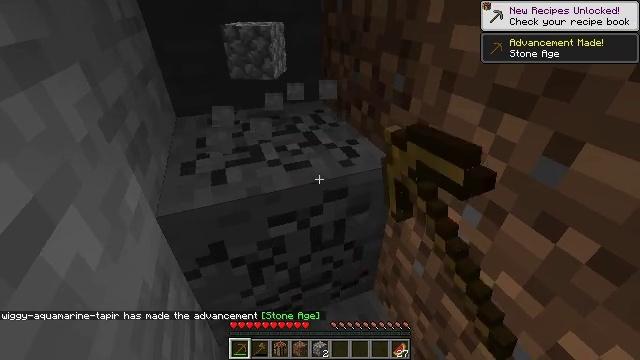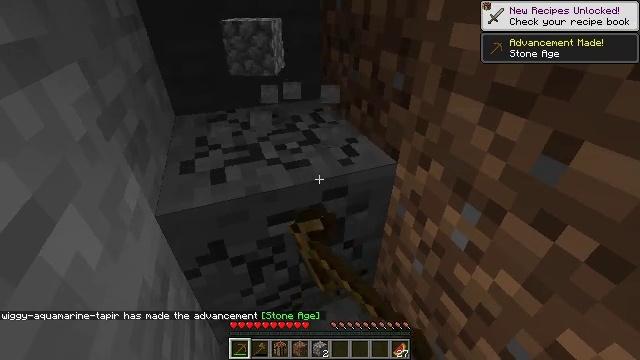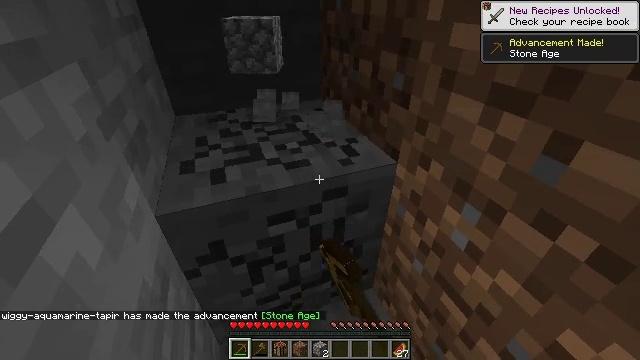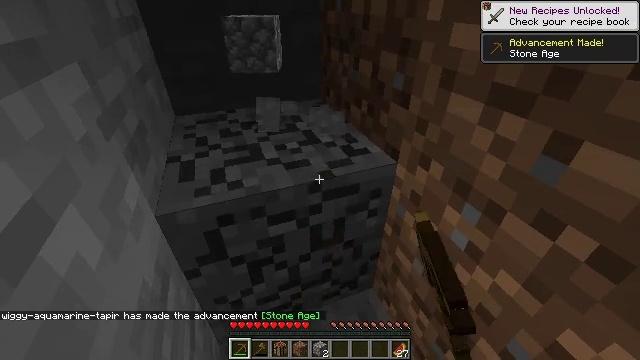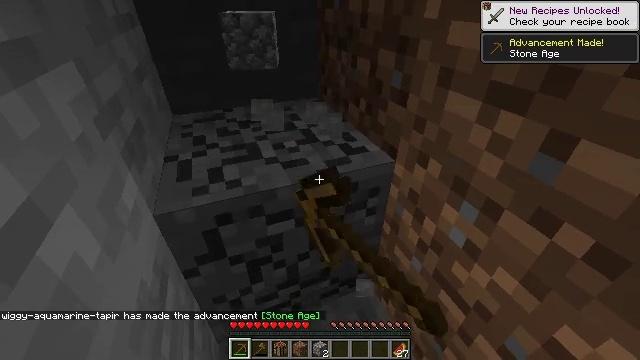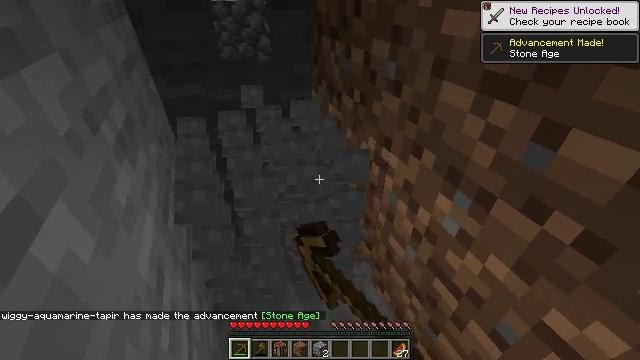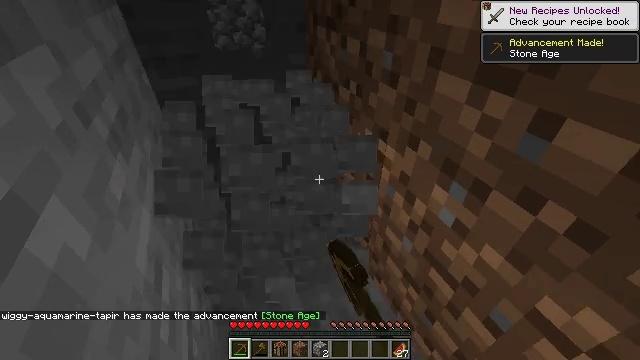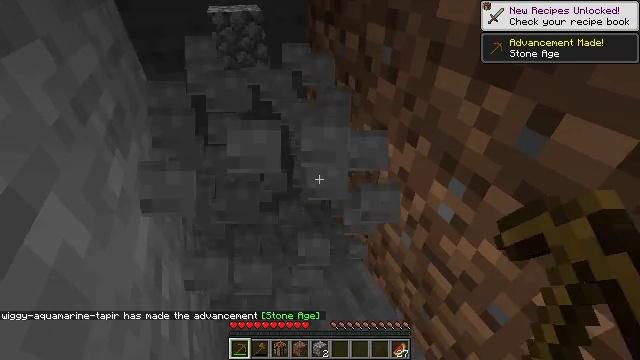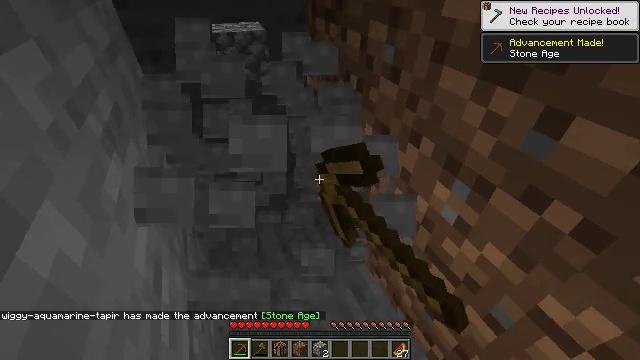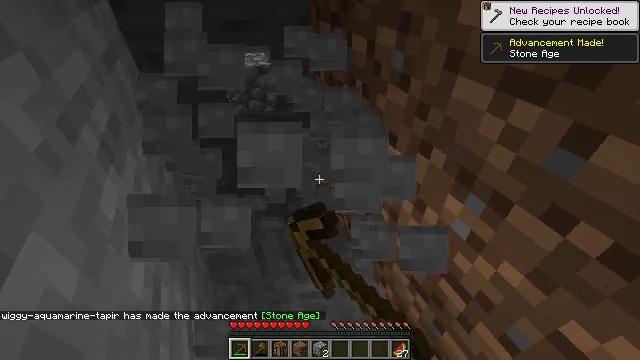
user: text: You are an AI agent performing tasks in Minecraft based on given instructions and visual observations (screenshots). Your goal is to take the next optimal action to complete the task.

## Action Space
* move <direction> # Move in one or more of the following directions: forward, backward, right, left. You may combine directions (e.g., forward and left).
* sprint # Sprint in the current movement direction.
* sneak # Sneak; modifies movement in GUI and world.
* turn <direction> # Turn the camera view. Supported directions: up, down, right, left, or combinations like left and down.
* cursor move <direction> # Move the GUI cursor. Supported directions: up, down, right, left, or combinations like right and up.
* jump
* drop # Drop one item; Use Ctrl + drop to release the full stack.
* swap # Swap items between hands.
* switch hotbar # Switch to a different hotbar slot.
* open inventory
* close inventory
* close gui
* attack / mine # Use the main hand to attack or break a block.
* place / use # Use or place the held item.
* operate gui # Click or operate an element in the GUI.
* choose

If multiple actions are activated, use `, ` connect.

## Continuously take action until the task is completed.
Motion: motion action
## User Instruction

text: Collect stone from the mine.
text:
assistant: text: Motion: attack / mine
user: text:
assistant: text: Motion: attack / mine
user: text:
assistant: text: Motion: attack / mine
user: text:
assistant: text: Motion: attack / mine
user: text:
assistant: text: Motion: turn right and down, attack / mine
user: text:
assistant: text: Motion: turn down, attack / mine
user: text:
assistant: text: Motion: attack / mine
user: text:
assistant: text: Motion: move left, attack / mine
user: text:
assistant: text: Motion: move forward and move left, attack / mine
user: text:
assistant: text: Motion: attack / mine